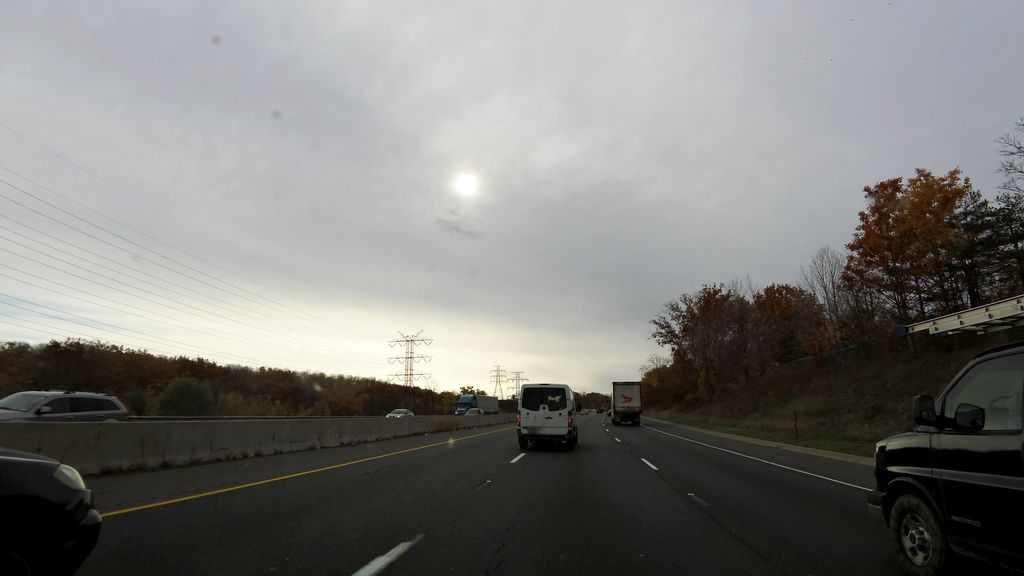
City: hamilton